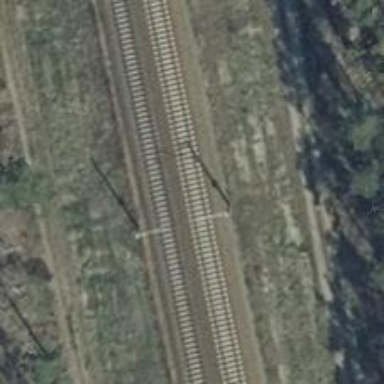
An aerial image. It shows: Milestone along the railway with catenary mast.